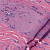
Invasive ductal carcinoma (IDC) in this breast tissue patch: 1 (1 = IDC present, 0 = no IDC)